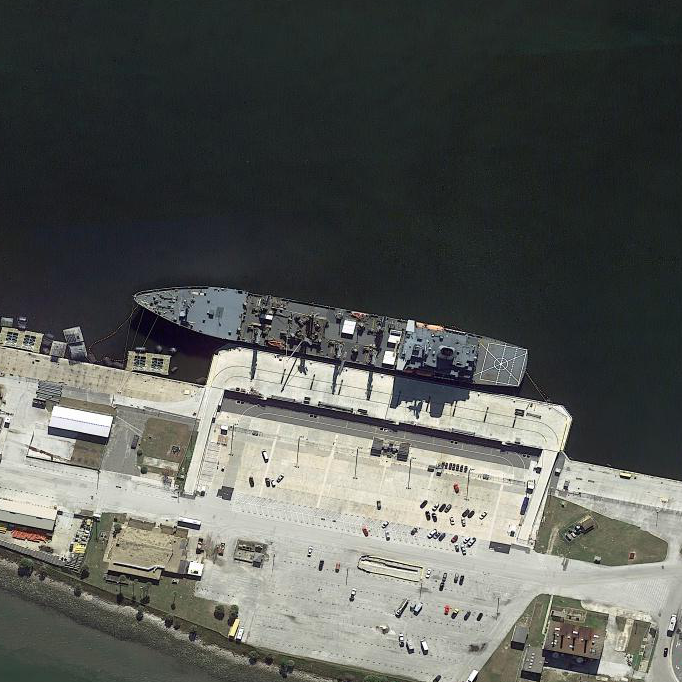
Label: destroyer